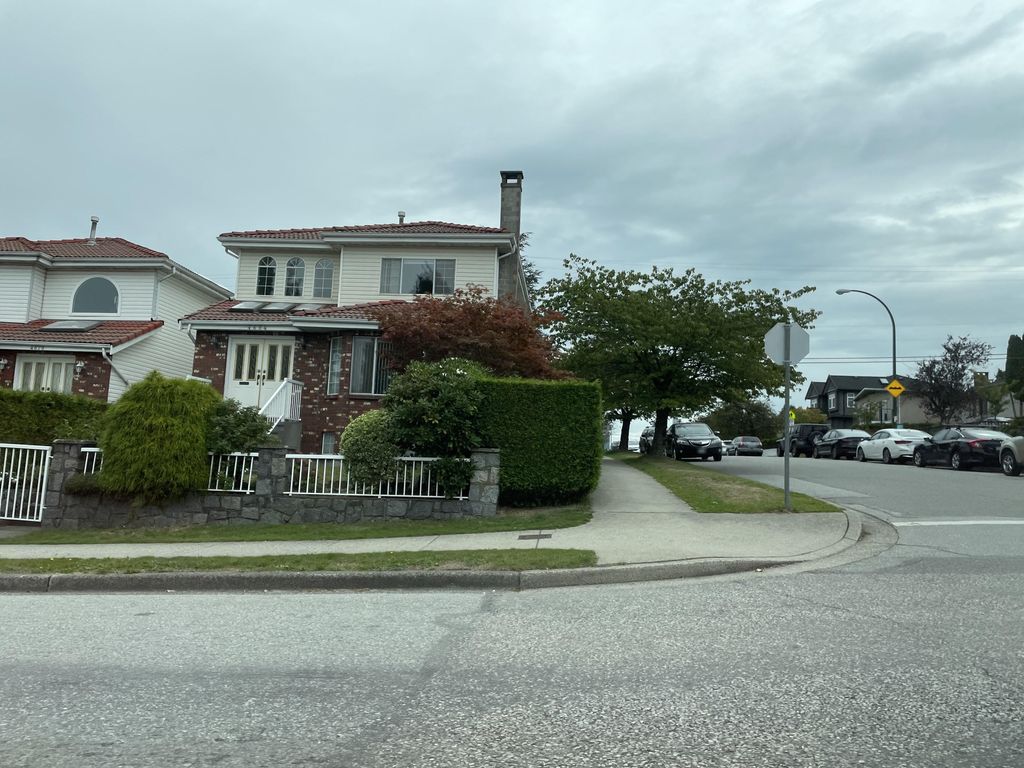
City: vancouver